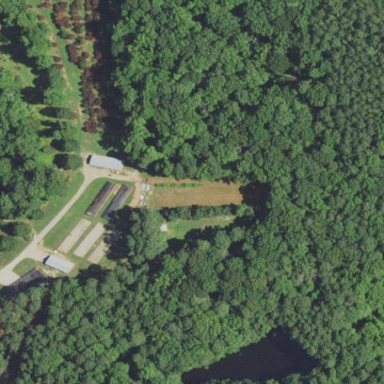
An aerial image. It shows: Plant nursery.